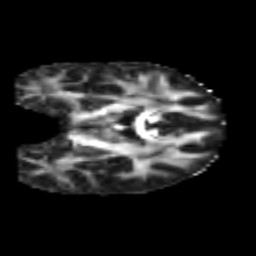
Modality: FA
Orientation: coronal
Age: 23
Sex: male
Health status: healthy